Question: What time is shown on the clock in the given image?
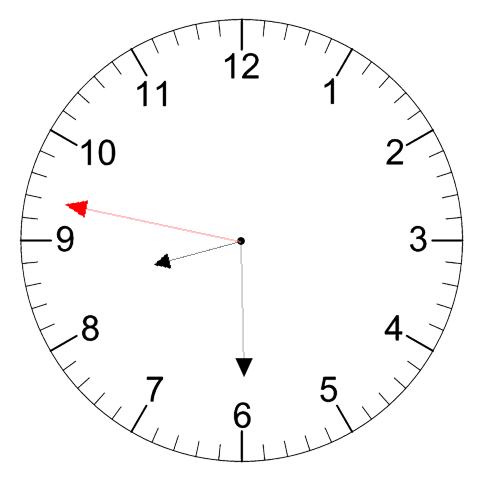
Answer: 08:29:47